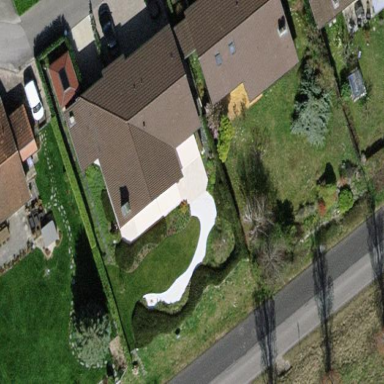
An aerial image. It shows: Simple house.